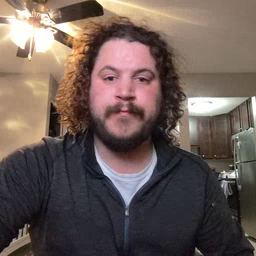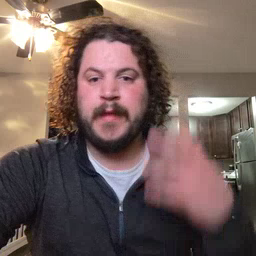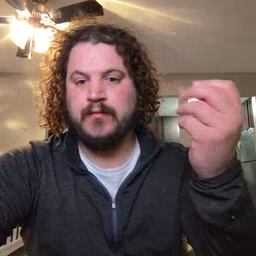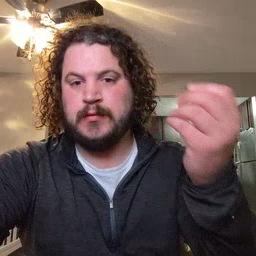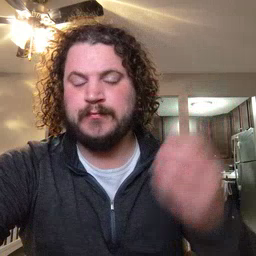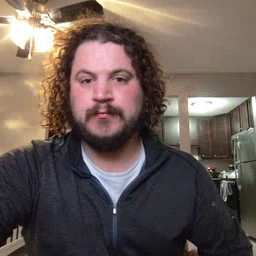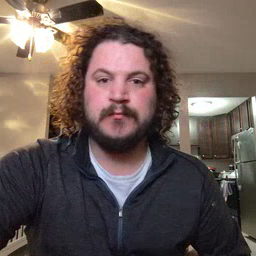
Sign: outside